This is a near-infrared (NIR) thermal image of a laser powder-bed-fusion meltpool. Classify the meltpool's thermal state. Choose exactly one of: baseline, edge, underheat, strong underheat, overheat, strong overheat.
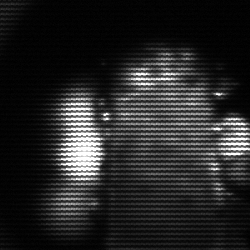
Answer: strong underheat